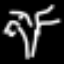
Label: palm tree